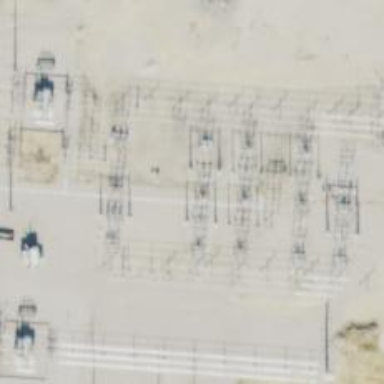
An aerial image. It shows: Switch used for power control.